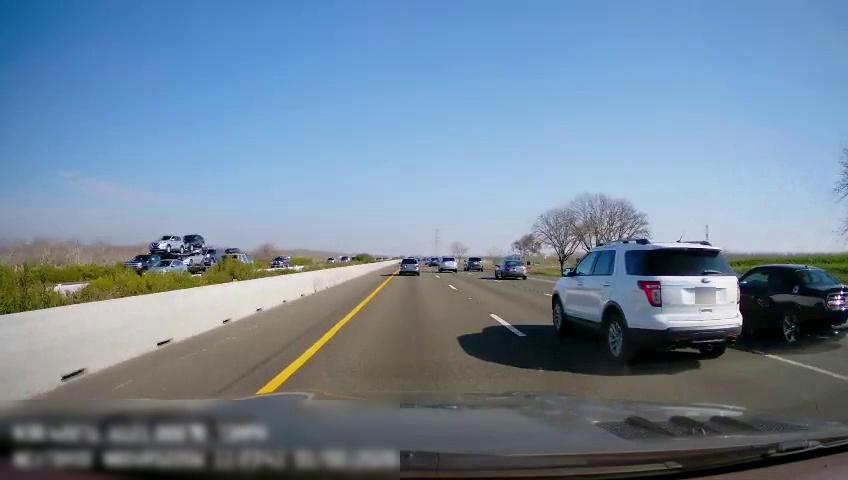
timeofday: Day
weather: Sunny
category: Drivable Space
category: Vehicles | Car
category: Vehicles | SUV
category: Vehicles | Car
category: Vehicles | Car
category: Vehicles | SUV
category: Vehicles | Car
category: Vehicles | Other LV
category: Vehicles | Bus
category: Vehicles | Truck
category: Vehicles | SUV
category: Vehicles | SUV
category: Vehicles | SUV
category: Lanes | Current Lane
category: Lanes | Current Lane
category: Lanes | Alternate Lane
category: Lanes | Alternate Lane